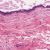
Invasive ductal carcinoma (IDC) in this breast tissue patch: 0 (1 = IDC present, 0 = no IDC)